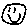
Label: smiley face